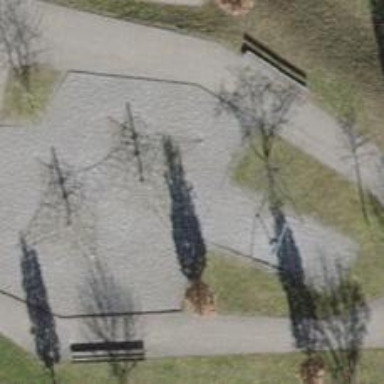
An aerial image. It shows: Playground area for leisure activities on the land.